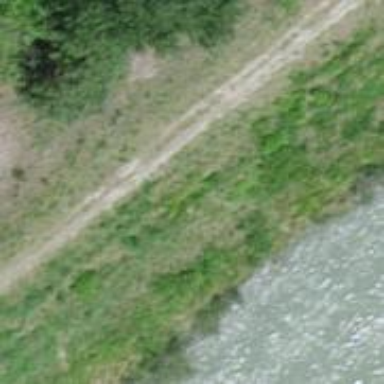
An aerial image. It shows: Path.